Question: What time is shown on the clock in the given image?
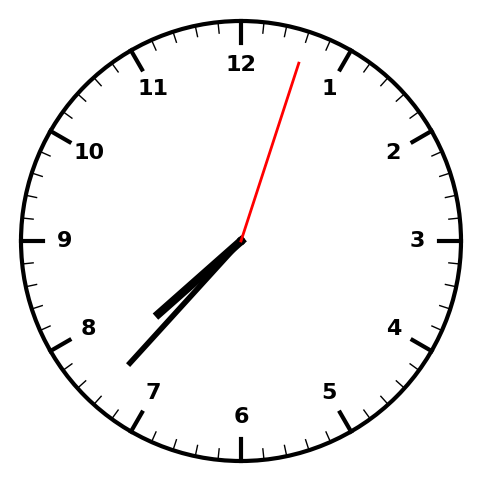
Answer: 07:37:03